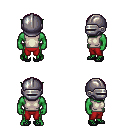
a pixel art fantasy rpg character, male body template, orc, green skin, white sleeveless shirt, red pants, white blonde plain hairstyle, metal helm, ghillies, four views (front, back, left, right), 2x2 character sprite sheet, small pixel art, hard edges, no anti-aliasing